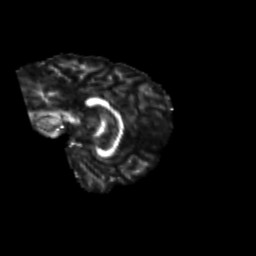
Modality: FA
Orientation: sagittal
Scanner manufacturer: siemens
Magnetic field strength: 3 T
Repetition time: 9.2 s
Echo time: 0.084 s